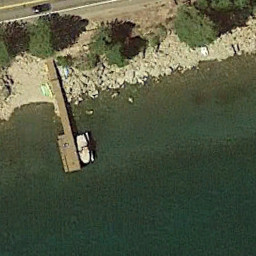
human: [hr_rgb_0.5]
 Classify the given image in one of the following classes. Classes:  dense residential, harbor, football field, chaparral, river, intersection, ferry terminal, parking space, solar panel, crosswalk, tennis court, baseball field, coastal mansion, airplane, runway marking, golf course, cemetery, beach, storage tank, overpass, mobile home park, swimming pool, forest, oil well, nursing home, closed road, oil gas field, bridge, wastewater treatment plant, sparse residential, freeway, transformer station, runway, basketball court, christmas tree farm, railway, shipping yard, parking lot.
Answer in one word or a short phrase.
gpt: ferry terminal